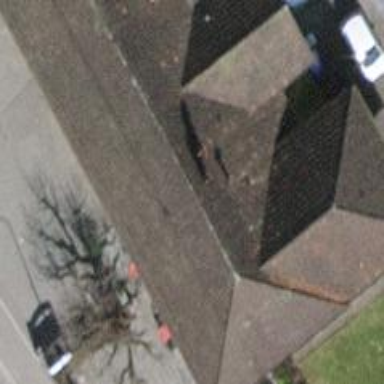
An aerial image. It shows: Restaurant.